Question: First of all I want you to know that I'm talking about <URL>.
What Im aiming to do is to be able to allow users to add a file from their Google Drive to a specific folder in my Google Drive. I've searched around (a lot) and I can't find anything similar.
Have you ever seen this window? I could use something like it (it's in spanish but im sure you've seen it before). :

Is it possible to access this pop up windows through Google Apps Script? If not, what are the alternatives?
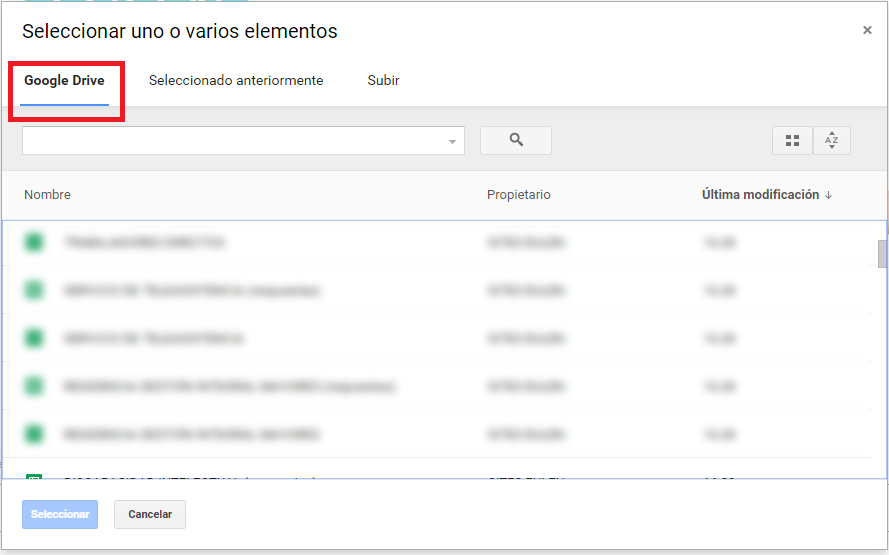
Answer: What you have listed there is google picker. It can be used in apps script.
<URL>
The docs for Drive picker can be found at:
<URL>